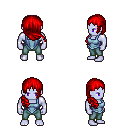
a pixel art fantasy rpg character, male body template, dark elf, purple skin, blue vest, teal pants, red right-swept hairstyle, four views (front, back, left, right), 2x2 character sprite sheet, small pixel art, hard edges, no anti-aliasing